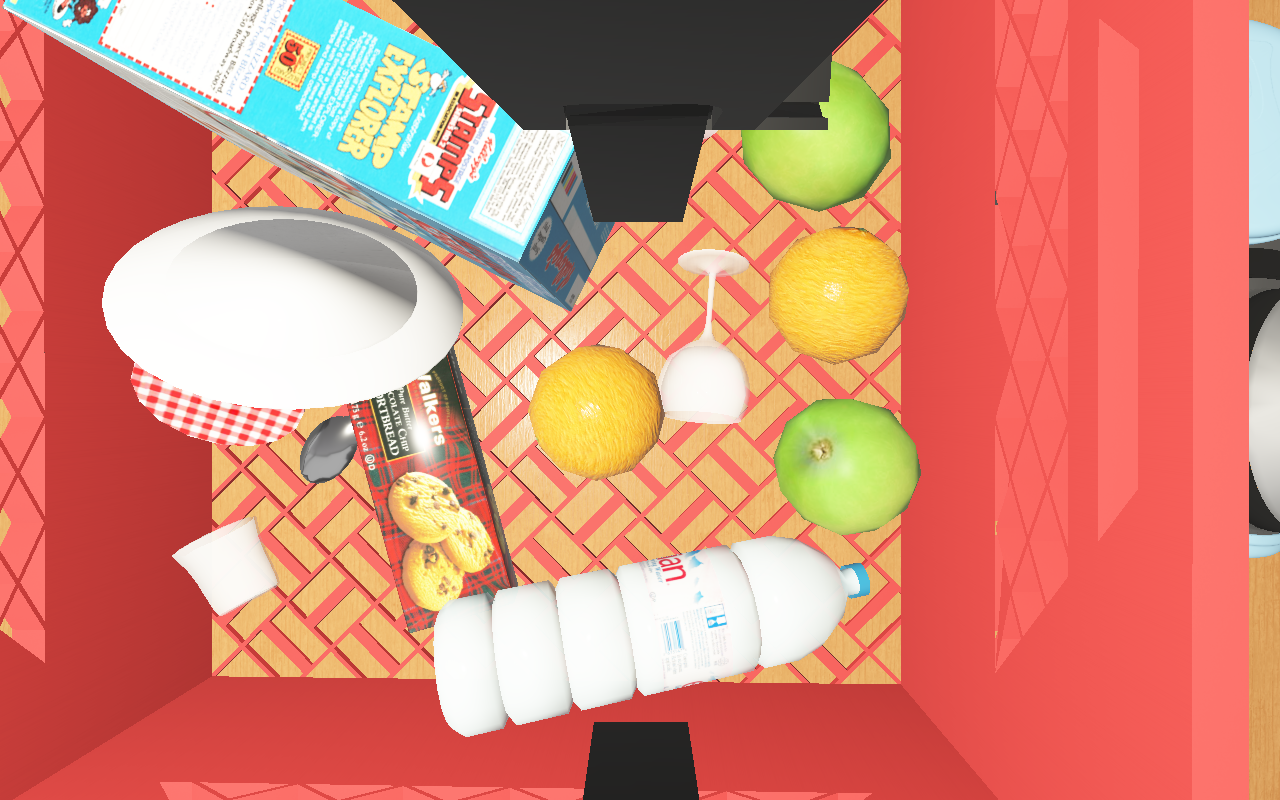
Objects in the scene:
water bottle
apple
apple
orange
orange
glass
wineglass
honey jar
jam jar
cereal box